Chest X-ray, PA view. Patient: 35 years old, sex F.
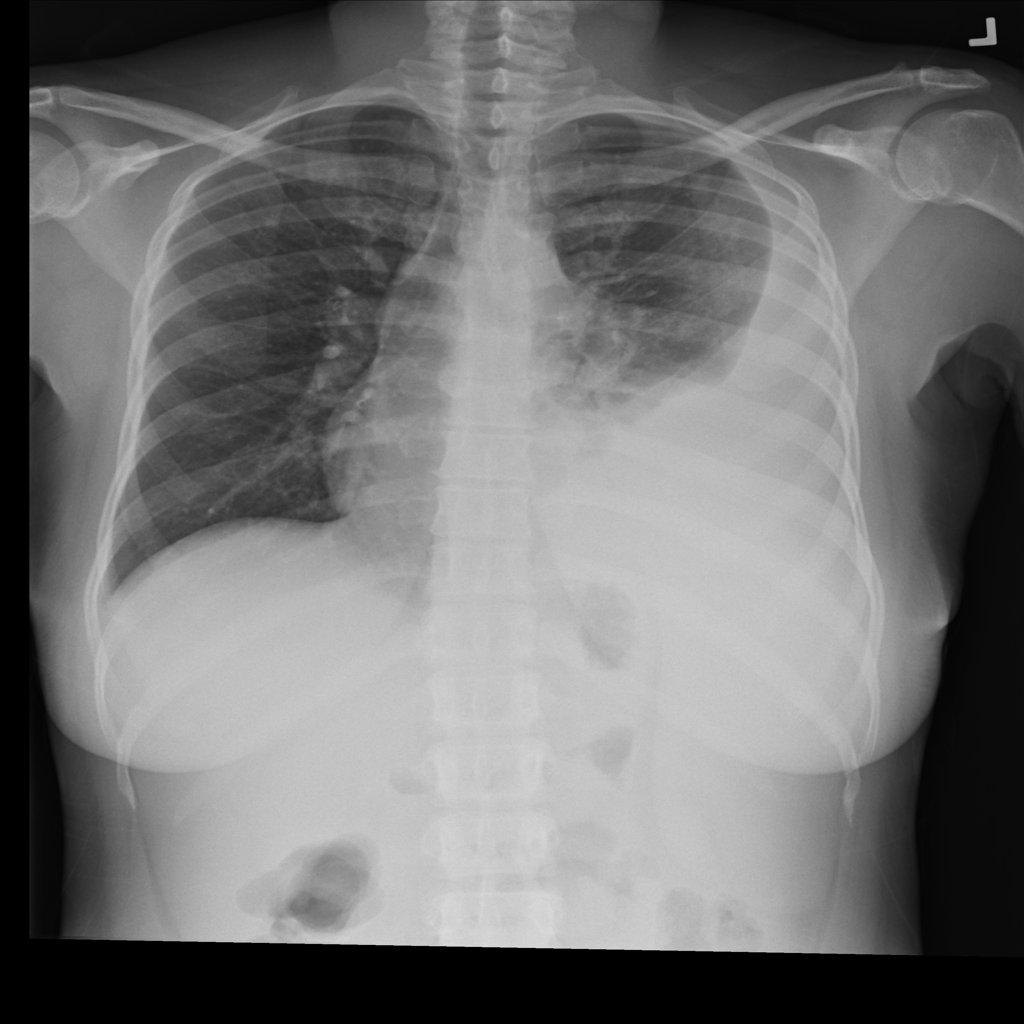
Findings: Effusion